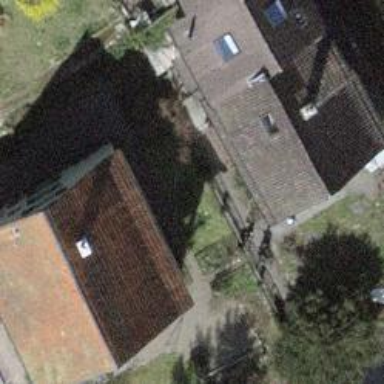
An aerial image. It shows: Residential building.